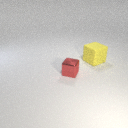
small red metal cube in front of large yellow rubber cube